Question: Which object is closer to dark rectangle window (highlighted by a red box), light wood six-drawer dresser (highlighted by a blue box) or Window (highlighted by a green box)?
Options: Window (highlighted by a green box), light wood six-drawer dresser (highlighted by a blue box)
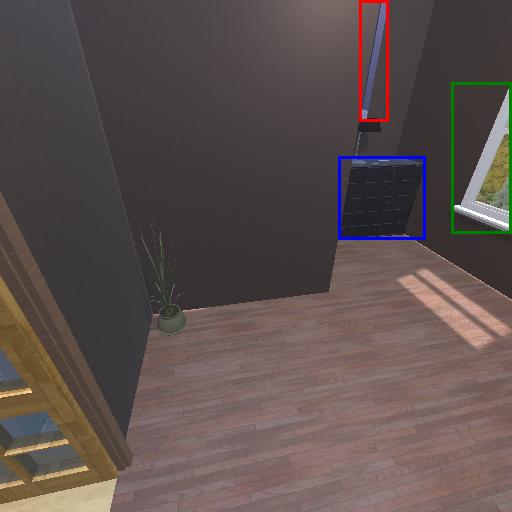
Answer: Window (highlighted by a green box)